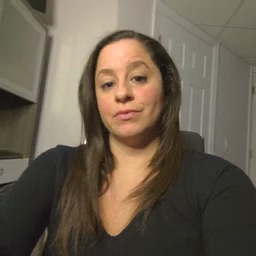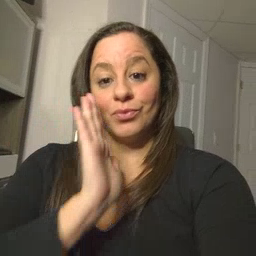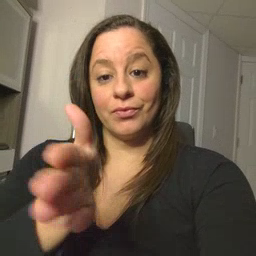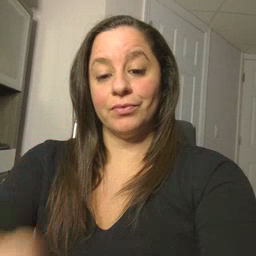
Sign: will